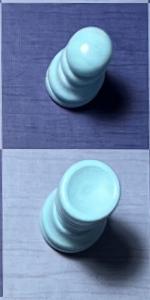
Label: Rook_White